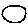
Label: circle